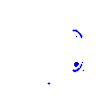
Particle: electron